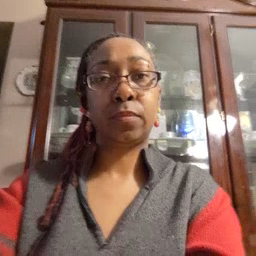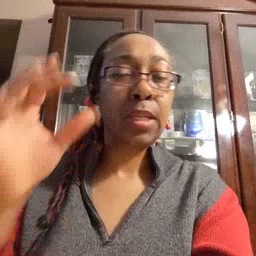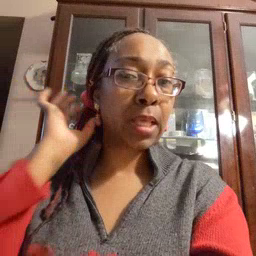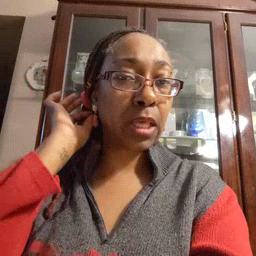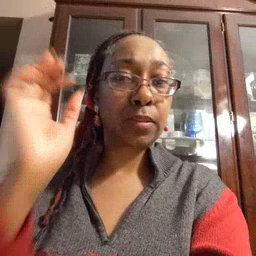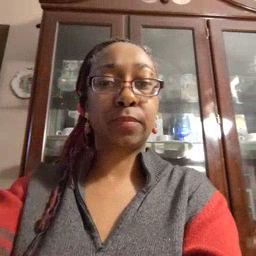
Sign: hair